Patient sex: F
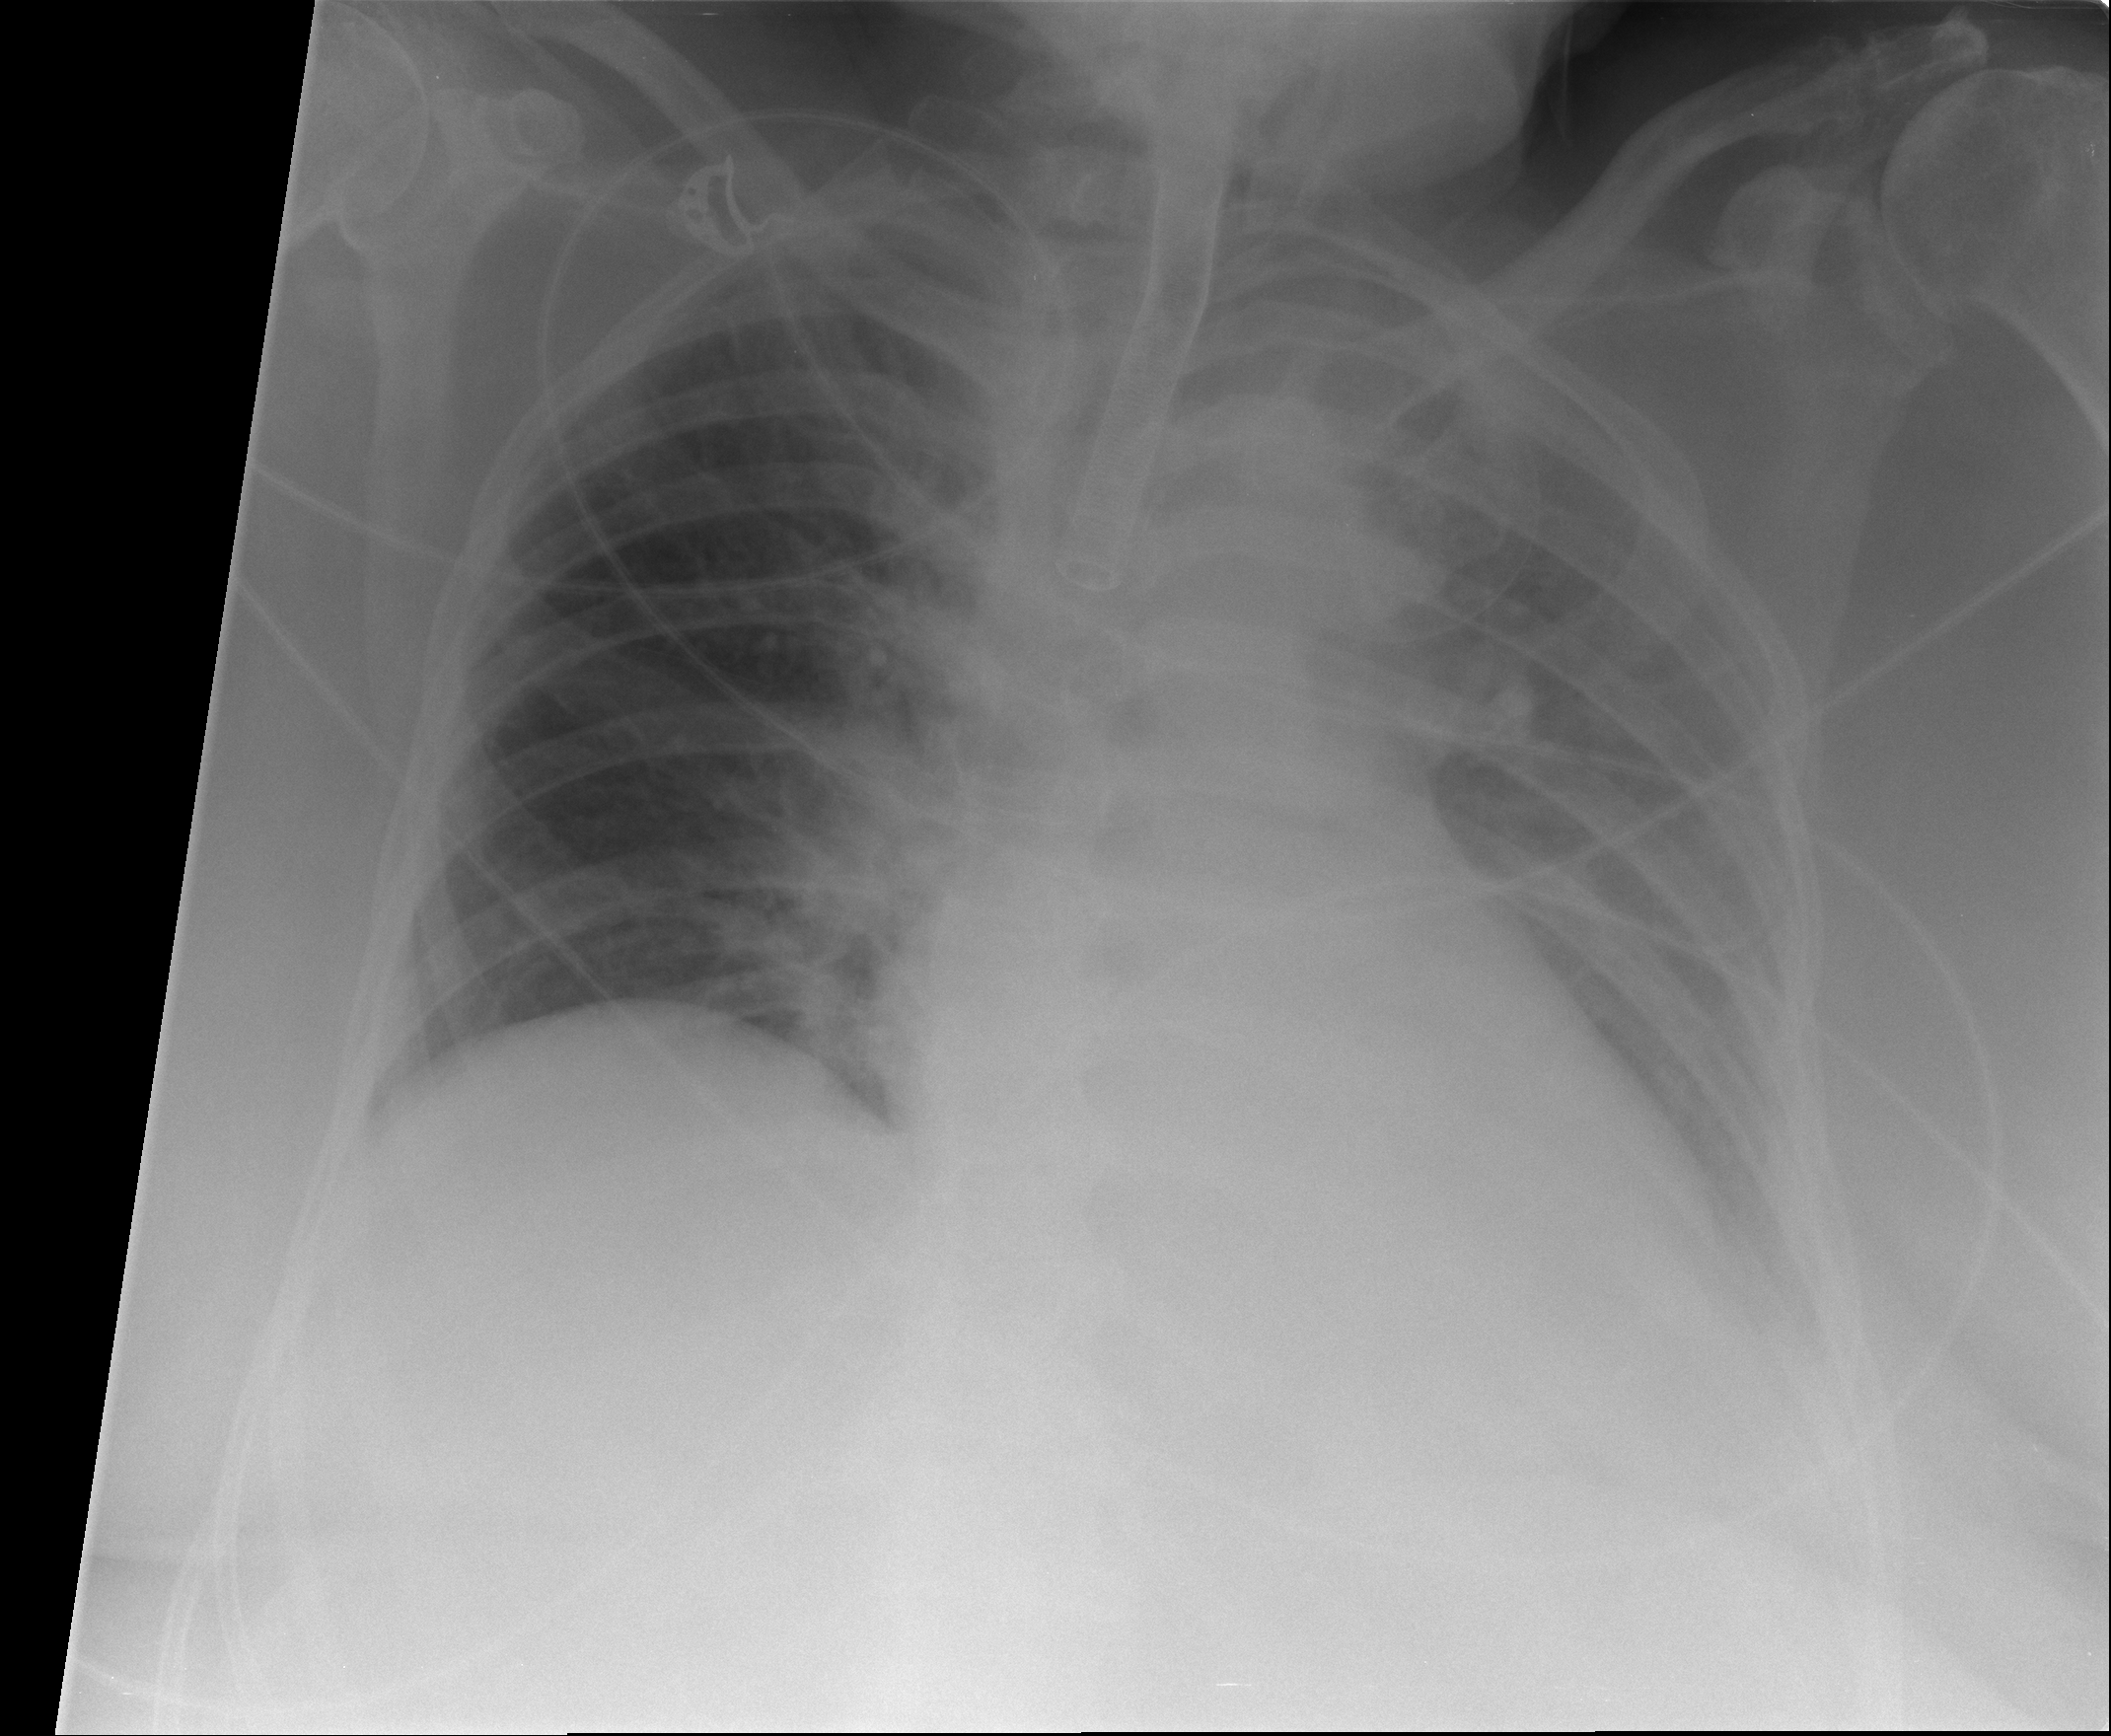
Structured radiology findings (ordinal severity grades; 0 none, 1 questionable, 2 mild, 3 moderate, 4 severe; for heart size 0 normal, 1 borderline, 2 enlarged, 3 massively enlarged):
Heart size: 2
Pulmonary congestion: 3
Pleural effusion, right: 0
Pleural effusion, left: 2
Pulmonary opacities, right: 0
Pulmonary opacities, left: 1
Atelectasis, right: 2
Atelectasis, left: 3